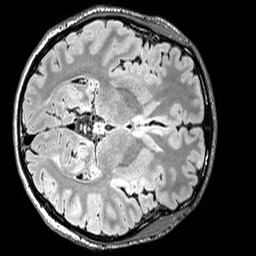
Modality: FLAIR
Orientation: axial
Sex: male
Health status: ill
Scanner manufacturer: siemens
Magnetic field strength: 3 T
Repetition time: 5 s
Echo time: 0.388 s